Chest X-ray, PA view. Patient: 43 years old, sex F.
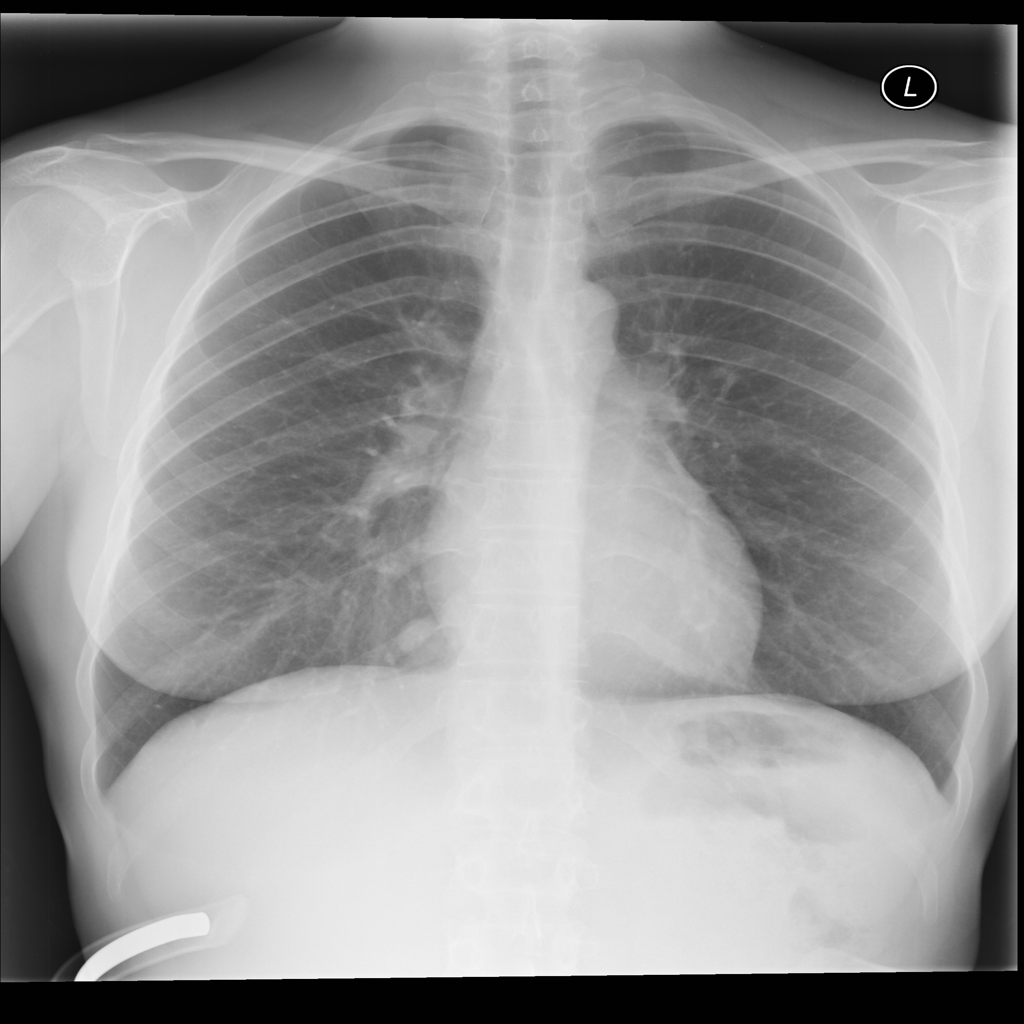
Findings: Nodule